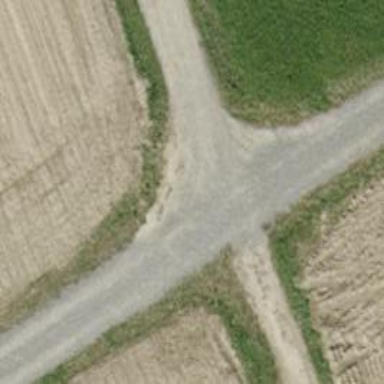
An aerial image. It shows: Pebblestone track with grade3 tracktype.